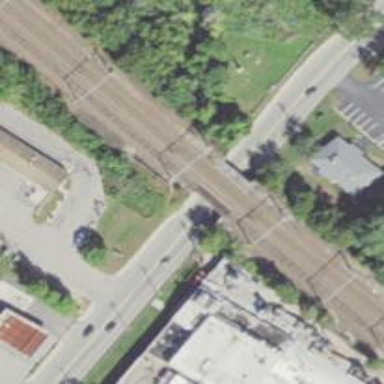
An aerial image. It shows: Bridge with electrified railway tracks featuring contact line.